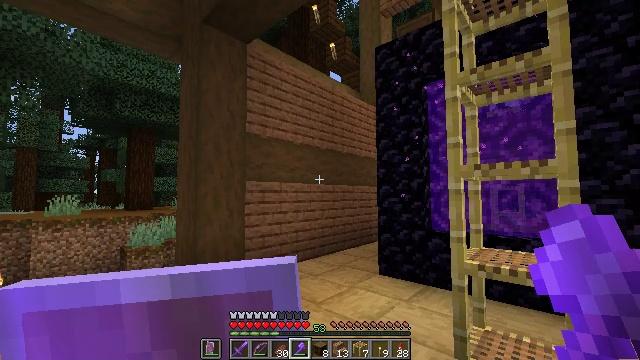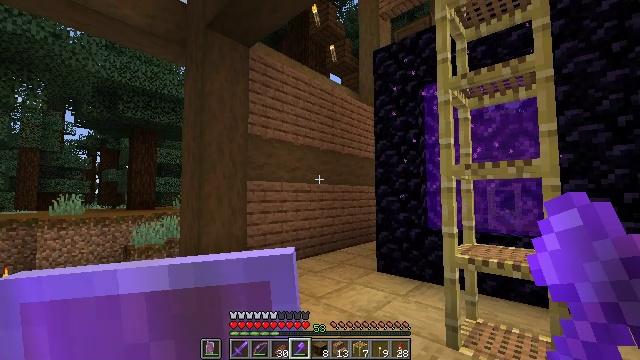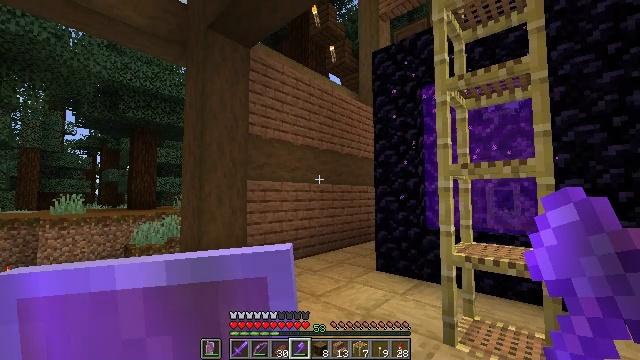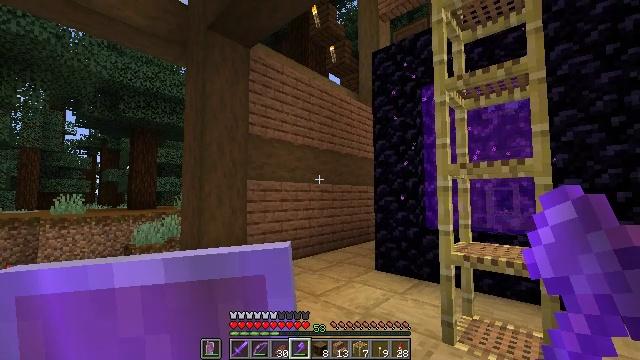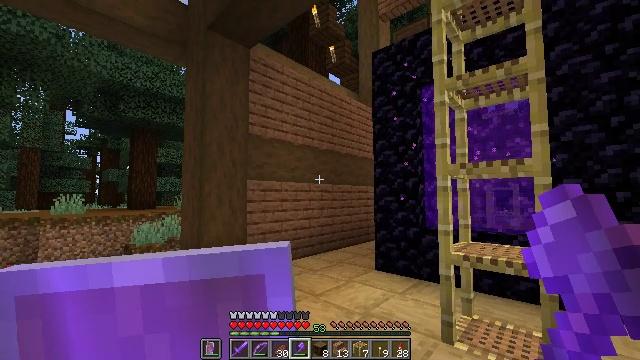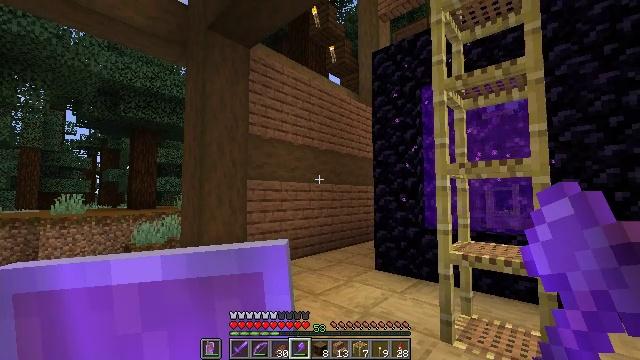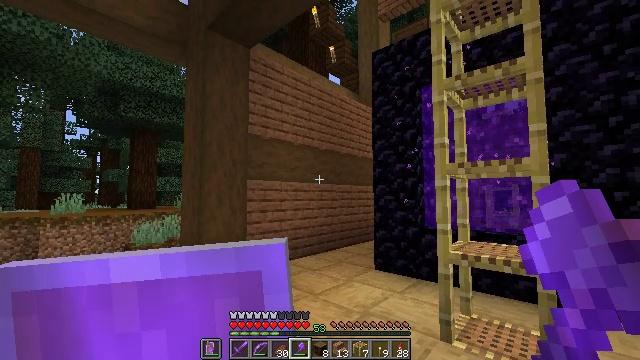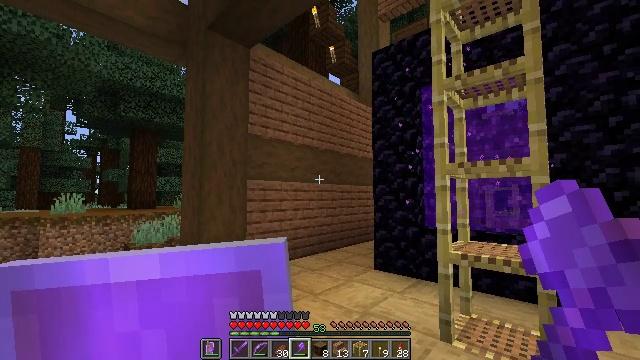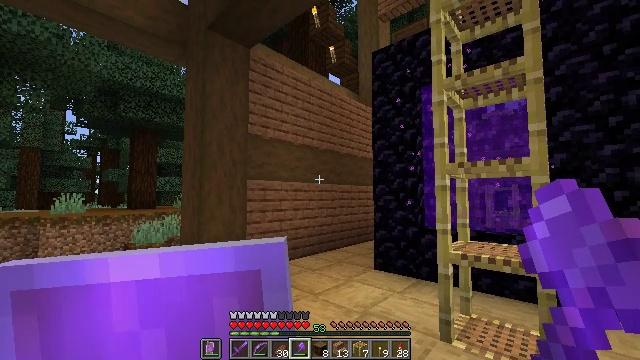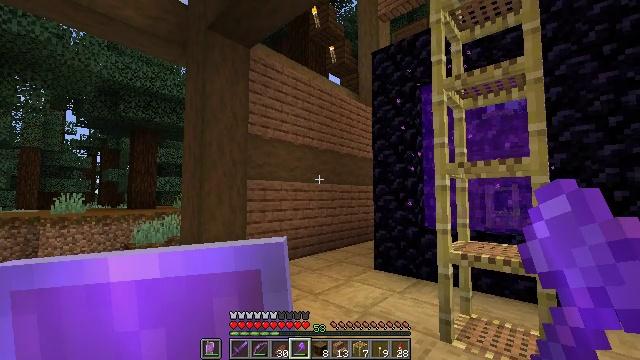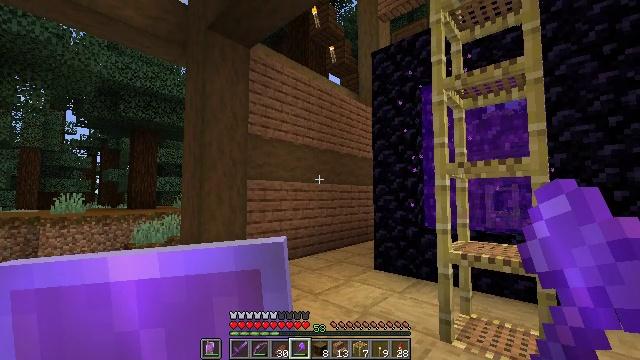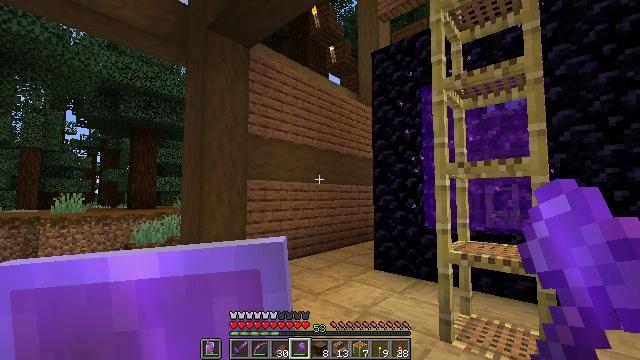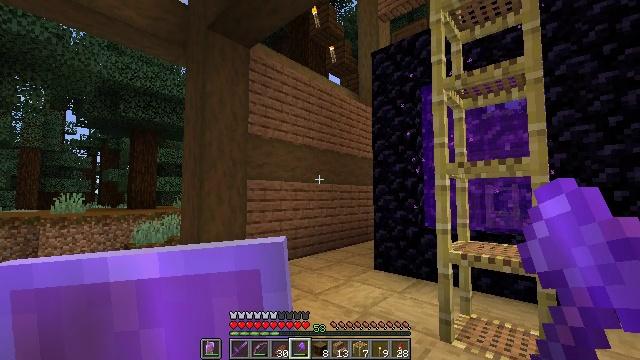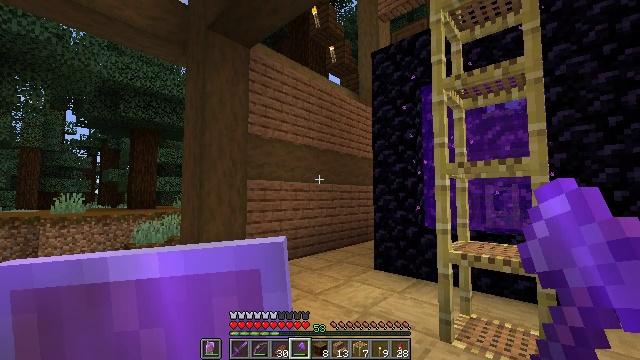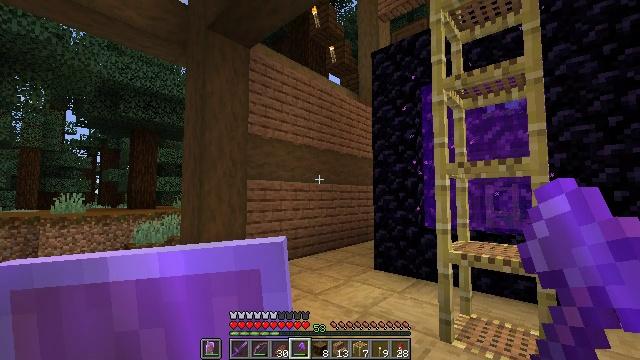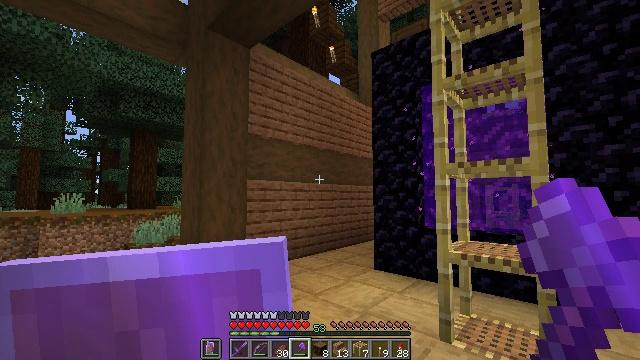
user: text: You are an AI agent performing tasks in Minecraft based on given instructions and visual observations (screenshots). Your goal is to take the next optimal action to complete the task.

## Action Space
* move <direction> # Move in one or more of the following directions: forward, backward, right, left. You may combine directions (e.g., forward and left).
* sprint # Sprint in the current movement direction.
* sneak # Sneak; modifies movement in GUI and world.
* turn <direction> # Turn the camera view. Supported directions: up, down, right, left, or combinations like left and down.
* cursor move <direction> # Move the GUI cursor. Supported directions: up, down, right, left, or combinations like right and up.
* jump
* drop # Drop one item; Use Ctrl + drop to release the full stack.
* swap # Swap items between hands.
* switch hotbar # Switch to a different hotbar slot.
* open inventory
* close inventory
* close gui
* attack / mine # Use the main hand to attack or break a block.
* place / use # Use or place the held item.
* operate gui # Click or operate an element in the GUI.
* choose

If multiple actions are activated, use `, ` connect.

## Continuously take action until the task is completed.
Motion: motion action
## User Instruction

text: Break the jungle stairs to collect them.
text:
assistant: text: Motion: no_op
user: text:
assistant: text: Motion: no_op
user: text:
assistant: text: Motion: no_op
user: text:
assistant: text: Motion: no_op
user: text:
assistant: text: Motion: no_op
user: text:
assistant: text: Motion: no_op
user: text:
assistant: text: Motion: no_op
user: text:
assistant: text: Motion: no_op
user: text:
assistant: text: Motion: no_op
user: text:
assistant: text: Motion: no_op
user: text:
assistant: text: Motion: no_op
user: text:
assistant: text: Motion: no_op
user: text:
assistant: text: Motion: no_op
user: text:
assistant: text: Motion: no_op
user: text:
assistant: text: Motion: no_op
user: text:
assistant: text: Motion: no_op
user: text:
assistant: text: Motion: no_op
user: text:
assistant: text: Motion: no_op
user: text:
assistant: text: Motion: no_op
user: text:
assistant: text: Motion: no_op
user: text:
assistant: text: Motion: no_op
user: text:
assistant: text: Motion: no_op
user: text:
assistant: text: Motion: no_op
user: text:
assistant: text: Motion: no_op
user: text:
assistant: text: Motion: move right
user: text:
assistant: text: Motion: move right, turn left and up
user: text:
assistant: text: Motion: move right, turn left and up
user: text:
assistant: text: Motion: move right, turn left
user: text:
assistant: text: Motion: move right
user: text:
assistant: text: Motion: move right